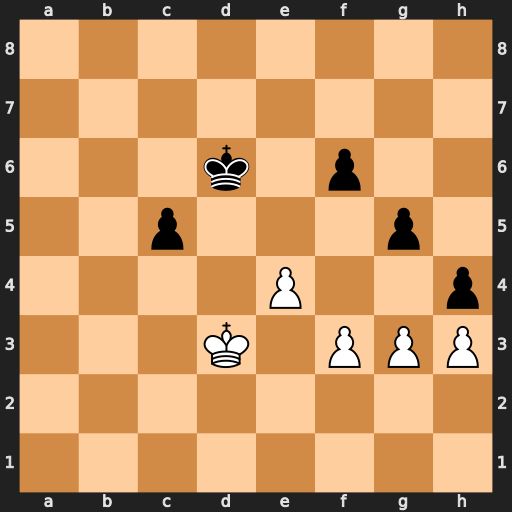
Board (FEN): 8/8/3k1p2/2p3p1/4P2p/3K1PPP/8/8
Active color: w
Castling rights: -
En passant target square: -
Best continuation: gxh4 gxh4 f4